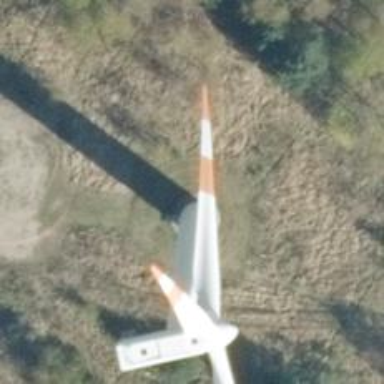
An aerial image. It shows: Wind generator with horizontal axis. The wind turbine is from Vestas.